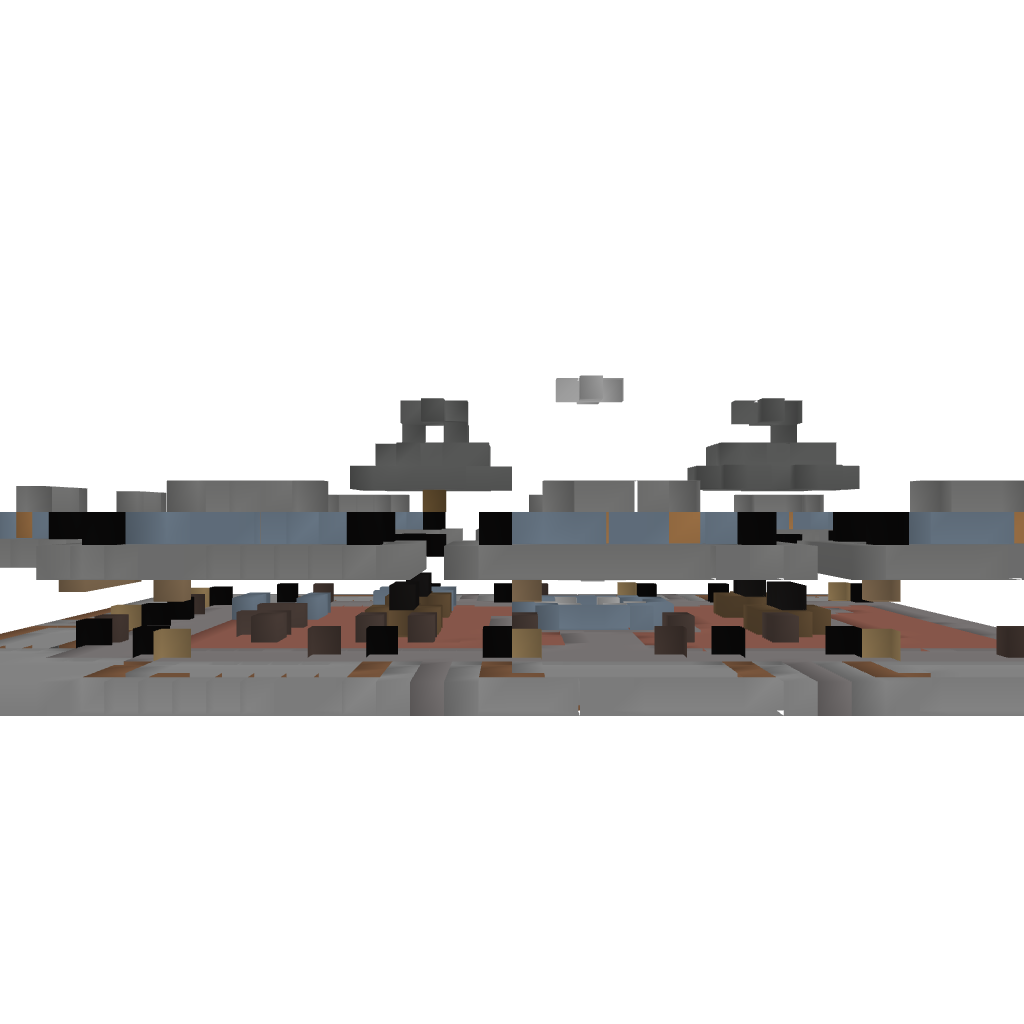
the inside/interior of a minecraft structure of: Market Square